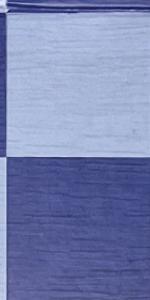
Label: Empty